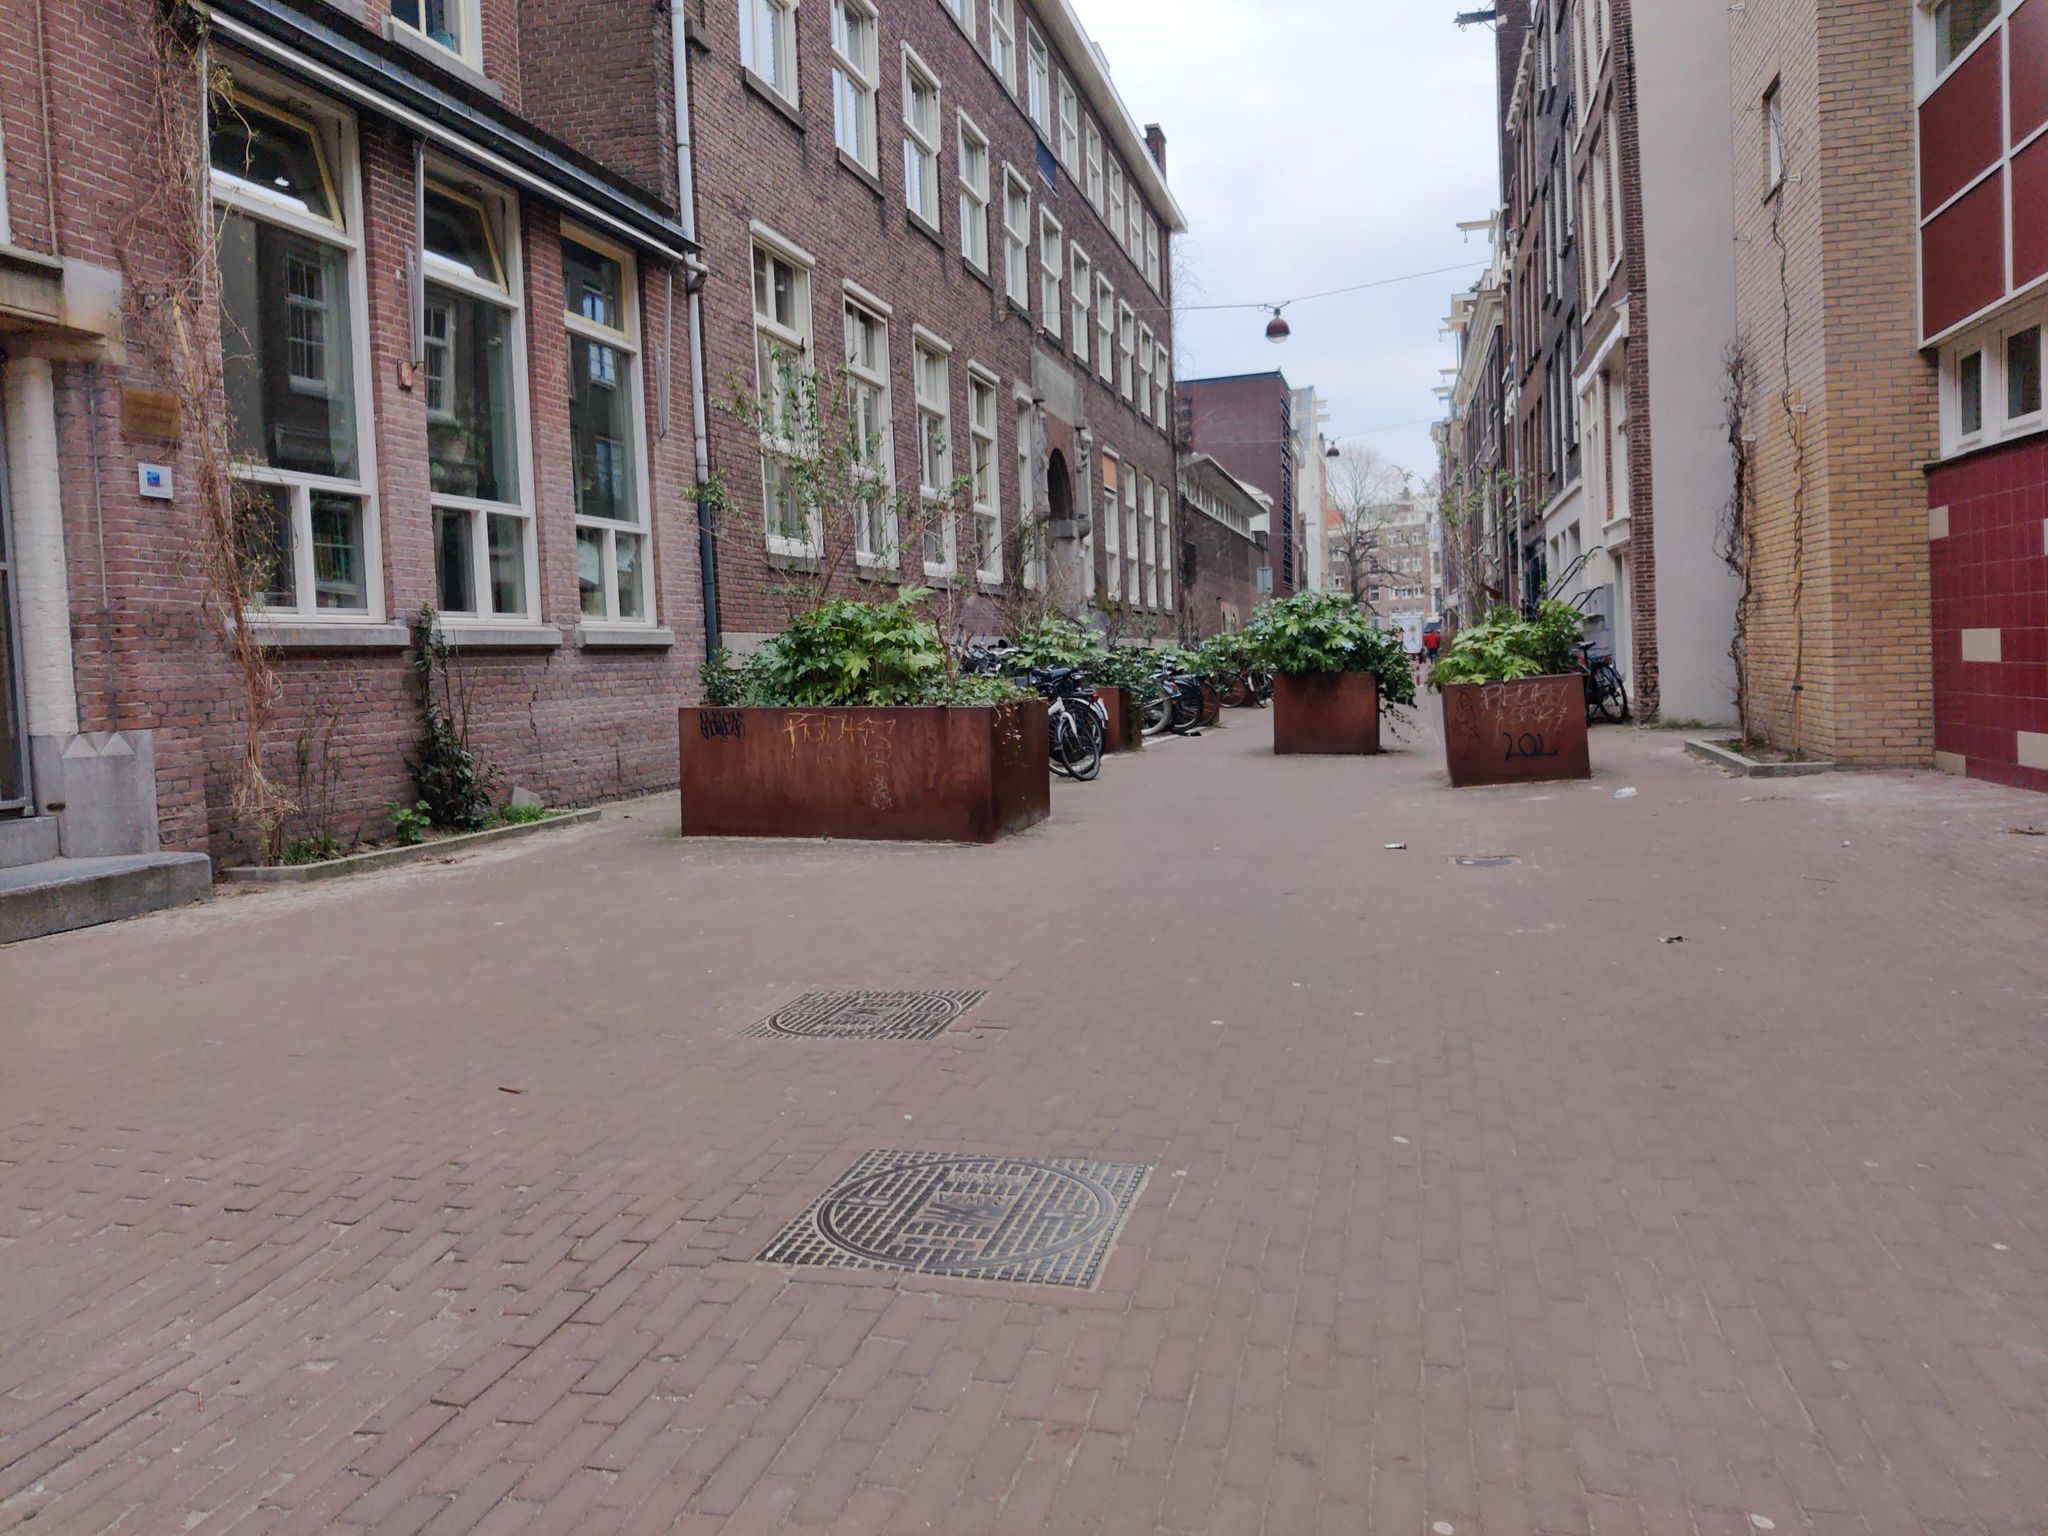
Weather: clear
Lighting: day
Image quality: good
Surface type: walking surface
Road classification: pedestrian, service
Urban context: urban centre
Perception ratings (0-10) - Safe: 5.05, Lively: 7.34, Beautiful: 6.68, Boring: 4.15, Depressing: 3.48, Wealthy: 7.99